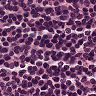
Metastatic tissue present: no